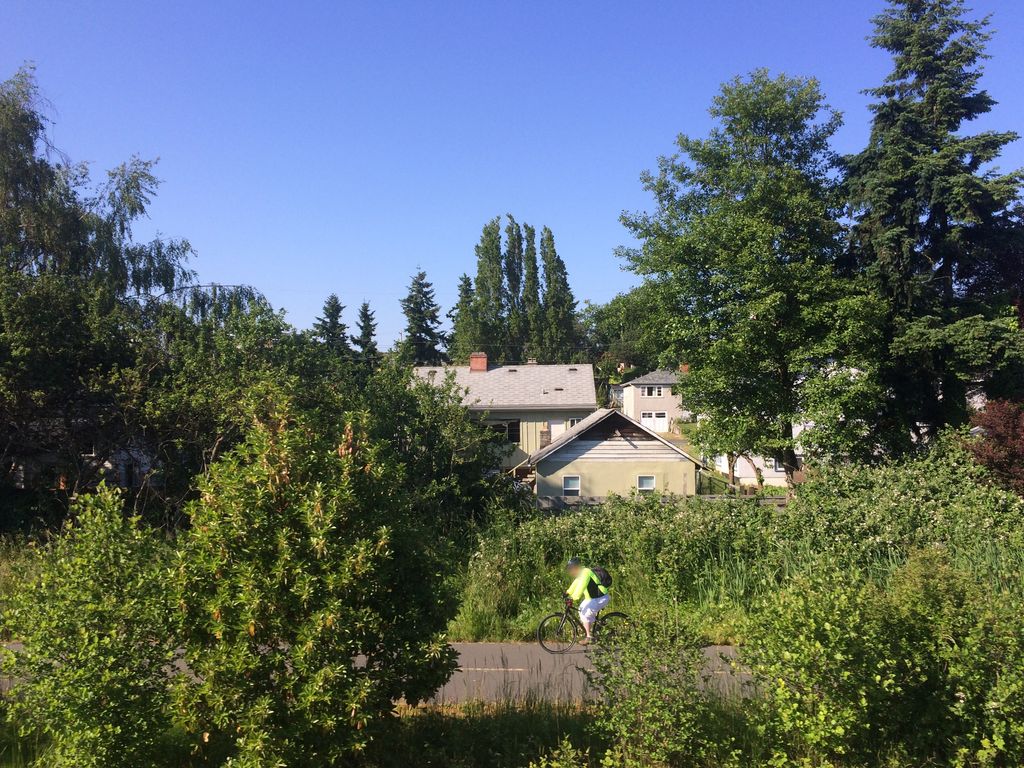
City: victoria